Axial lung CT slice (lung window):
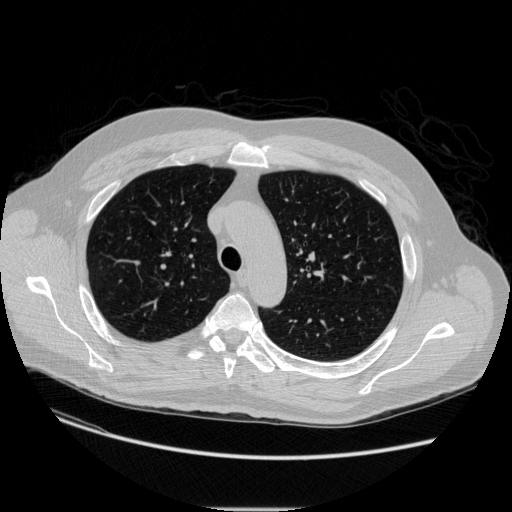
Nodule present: no